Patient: sex F, age 65
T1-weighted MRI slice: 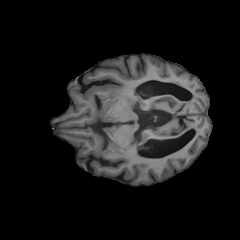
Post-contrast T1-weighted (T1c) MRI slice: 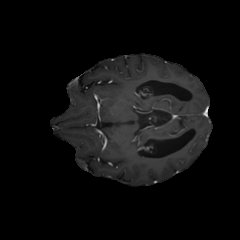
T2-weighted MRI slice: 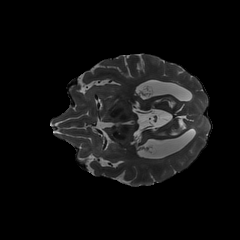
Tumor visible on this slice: yes
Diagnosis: Glioblastoma, IDH-wildtype
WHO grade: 4